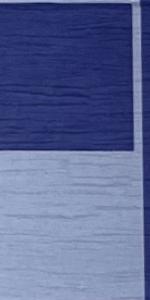
Label: Empty